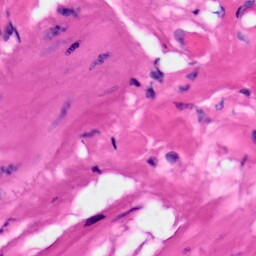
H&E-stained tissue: Skin